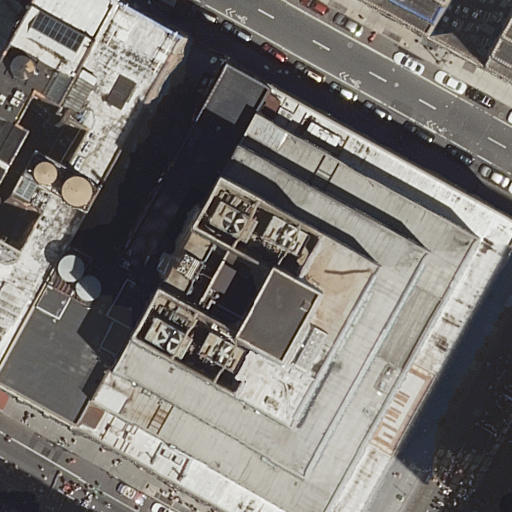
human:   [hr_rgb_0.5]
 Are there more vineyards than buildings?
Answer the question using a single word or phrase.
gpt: no

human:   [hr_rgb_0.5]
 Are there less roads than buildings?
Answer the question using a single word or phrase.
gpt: yes

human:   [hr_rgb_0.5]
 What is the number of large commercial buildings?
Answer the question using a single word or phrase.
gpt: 0

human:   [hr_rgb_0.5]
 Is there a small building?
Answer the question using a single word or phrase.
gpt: yes

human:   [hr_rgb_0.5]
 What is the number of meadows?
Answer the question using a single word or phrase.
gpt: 0

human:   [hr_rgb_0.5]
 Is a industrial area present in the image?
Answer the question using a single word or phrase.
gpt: no

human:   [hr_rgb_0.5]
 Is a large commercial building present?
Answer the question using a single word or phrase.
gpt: no

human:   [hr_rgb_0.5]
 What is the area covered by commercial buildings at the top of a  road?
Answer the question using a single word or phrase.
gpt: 0m2

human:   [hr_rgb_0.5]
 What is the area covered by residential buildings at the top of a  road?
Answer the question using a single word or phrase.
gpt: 3060m2

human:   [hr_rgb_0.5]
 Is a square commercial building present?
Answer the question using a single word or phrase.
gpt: no

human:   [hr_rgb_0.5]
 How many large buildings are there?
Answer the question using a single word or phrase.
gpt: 5

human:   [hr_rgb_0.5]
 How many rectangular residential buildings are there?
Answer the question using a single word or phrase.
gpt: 4

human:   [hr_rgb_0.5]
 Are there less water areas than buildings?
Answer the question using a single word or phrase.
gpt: yes

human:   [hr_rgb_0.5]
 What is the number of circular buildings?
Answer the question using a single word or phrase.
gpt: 0

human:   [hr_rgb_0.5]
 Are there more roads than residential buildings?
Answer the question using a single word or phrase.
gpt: no

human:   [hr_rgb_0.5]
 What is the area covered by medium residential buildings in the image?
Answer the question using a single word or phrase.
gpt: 0m2

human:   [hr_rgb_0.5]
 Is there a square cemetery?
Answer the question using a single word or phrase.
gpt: no

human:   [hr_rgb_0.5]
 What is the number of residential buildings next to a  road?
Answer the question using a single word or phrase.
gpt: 7

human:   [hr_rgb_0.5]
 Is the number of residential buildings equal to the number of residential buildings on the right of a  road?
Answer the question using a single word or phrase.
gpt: no

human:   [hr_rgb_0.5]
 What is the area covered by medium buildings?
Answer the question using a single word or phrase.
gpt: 0m2

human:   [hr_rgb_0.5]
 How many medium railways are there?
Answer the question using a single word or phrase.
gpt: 0

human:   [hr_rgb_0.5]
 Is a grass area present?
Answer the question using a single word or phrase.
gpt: no

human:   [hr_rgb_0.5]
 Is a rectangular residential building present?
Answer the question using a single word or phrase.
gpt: yes

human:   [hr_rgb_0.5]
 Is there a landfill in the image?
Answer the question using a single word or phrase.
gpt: no

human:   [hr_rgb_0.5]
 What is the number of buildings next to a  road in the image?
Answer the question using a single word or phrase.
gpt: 7

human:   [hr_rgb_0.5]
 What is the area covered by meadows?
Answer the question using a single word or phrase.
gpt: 0m2

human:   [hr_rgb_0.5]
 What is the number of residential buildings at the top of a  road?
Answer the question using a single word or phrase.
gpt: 6

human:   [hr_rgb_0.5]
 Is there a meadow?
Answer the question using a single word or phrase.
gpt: no

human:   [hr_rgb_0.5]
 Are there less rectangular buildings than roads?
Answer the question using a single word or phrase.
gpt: no

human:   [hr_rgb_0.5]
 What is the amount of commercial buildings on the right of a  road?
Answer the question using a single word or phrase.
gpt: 0

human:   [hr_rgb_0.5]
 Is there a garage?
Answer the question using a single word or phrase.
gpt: no

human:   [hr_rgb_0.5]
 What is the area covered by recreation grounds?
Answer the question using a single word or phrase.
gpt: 0m2

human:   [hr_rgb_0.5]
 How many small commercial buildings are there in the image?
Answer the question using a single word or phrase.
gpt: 0

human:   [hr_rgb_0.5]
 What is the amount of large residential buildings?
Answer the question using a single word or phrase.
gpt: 5

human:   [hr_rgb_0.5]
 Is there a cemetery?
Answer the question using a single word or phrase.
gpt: no

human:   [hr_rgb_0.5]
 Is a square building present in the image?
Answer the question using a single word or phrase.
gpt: no